Field crop: tomato
Growth stage: 2
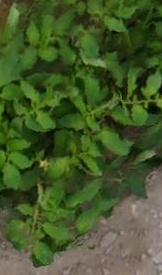
Species: tomato